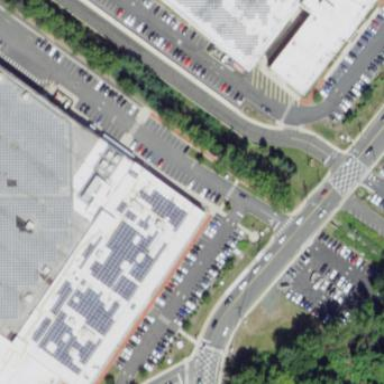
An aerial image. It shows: Solar photovoltaic panel generator.